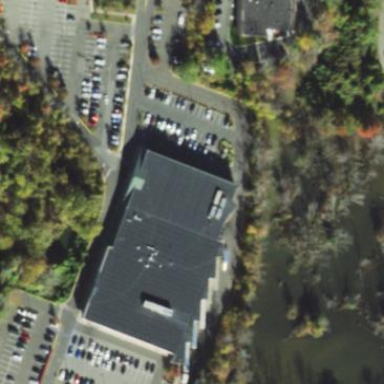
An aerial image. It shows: Retail area.